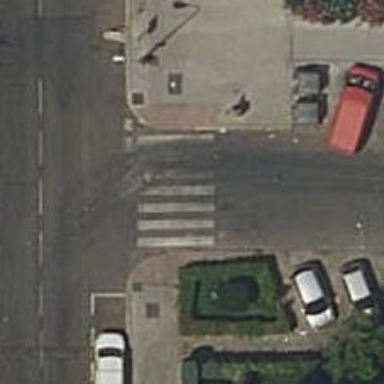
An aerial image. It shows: Zebra crossing on the road.